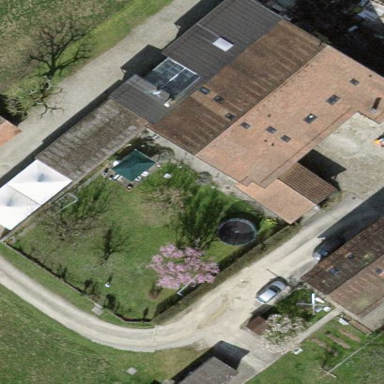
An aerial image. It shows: Farmyard area.